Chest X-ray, PA view. Patient: 18 years old, sex F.
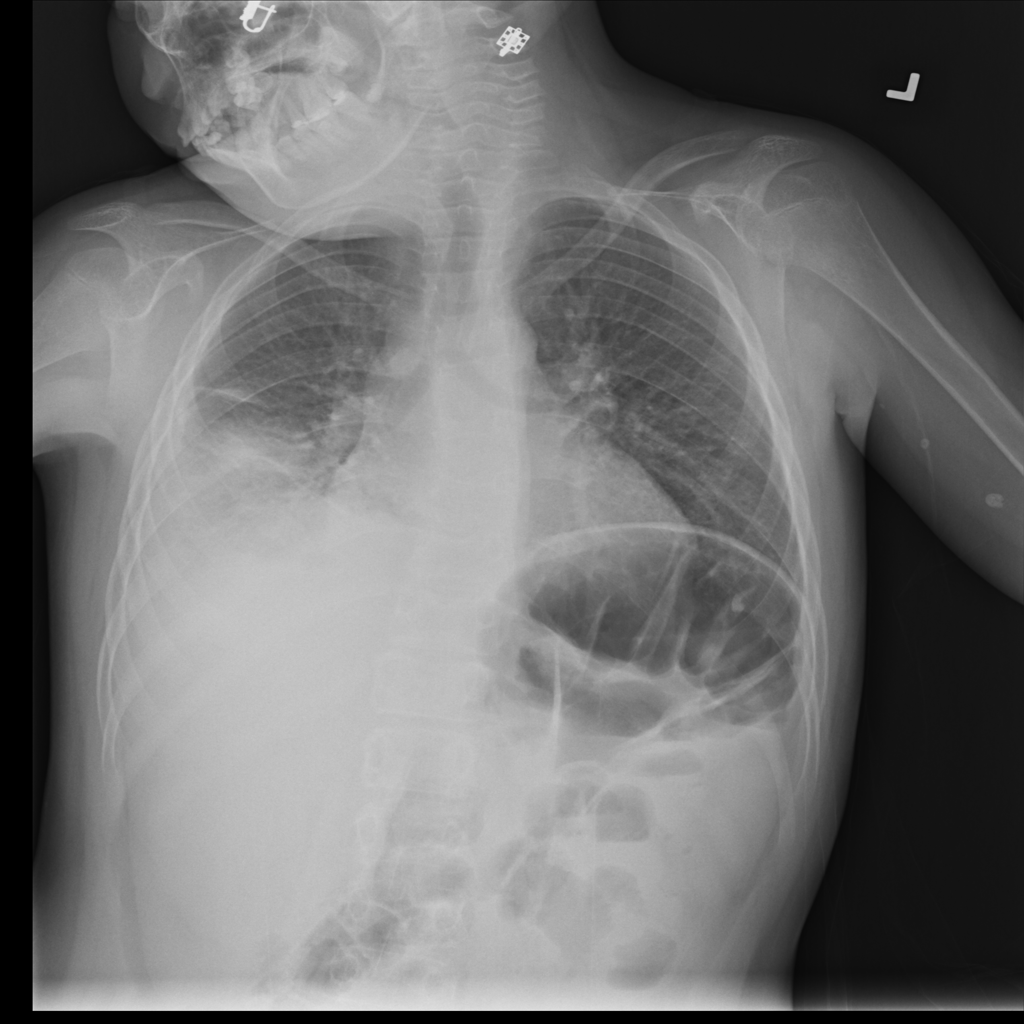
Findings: Effusion